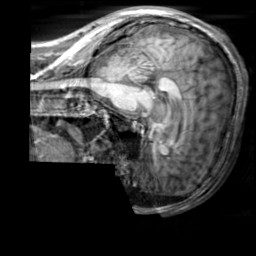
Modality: T1w
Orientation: sagittal
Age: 29
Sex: male
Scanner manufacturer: siemens
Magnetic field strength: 3 T
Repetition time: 2.3 s
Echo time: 0.00303 s